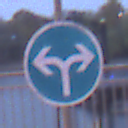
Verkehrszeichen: VorgeschriebeneFahrtrichtungRechtsOderLinks
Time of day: Night
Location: Outdoor (Urban)
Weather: PartlyCloudy
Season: NotSpecified
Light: Artificial